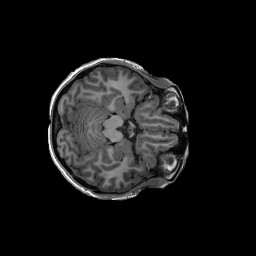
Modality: T1w
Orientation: axial
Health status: ill
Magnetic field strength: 3 T